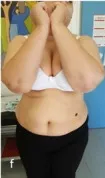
Psoriatic and HS lesions of patient 1. (
f-
j) Psoriatic and HS lesions of first patient after treatment with certolizumab pegol.
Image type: medical_photograph (skin_photograph)